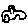
Label: car